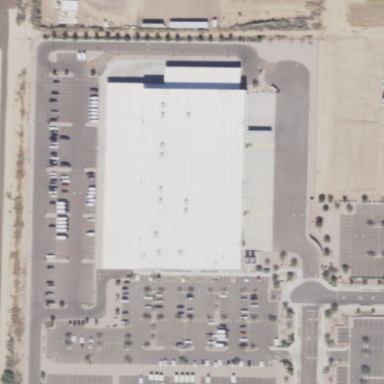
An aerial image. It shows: Warehouse building used as post depot.